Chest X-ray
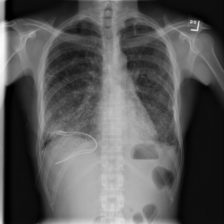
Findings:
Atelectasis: negative
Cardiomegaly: negative
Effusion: negative
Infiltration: negative
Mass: negative
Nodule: negative
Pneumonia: negative
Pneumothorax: negative
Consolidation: negative
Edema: negative
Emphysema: negative
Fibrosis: negative
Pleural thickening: negative
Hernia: negative